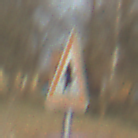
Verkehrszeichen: Vorfahrt
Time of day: MorningAfternoon
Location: Outdoor (Suburban)
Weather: PartlyCloudy
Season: NotSpecified
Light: Natural